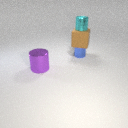
small blue metal cylinder below large brown rubber cube